Question: I have a search field in the page. But if there is no matching results, it is throwing an error "Fatal error: Call to a member function show() on a non-object". I have attached the screenshot.

'''
<?php
if ( isset($_REQUEST['usersearch']) && $_REQUEST['usersearch'] )
printf( '<span class="subtitle">' . __('Search results for &#8220;%s&#8221;') .
'</span>', esc_html( $_REQUEST['usersearch'] ) );
?>
'''
But the error line is (228th line):-
'''
<div class='tablenav-pages'>
<?php echo $p->show(); // Echo out the list of paging. ?>
</div>
'''
I need to remove the error on search result. It should simply show "No items found".
'''
function pager($items)
{
global $limit;
global $p;
global $searchTerm;
global $pageLimit;
if($items > 0) {
$p = new pagination;
$p->items($items);
$p->limit($pageLimit); // Limit entries per page
$p->target("admin.php?page=User Control&usersearch=".$_REQUEST['usersearch']."&page-limit=".$_REQUEST['page-limit']);
$p->currentPage($_GET[$p->paging]); // Gets and validates the current page
$p->calculate(); // Calculates what to show
$p->parameterName('paging');
$p->adjacents(1); //No. of page away from the current page
if(!isset($_GET['paging'])) {
$p->page = 1;
} else {
$p->page = $_GET['paging'];
}
//Query for limit paging
$limit = "LIMIT " . ($p->page - 1) * $p->limit . ", " . $p->limit;
} else {
echo "No Record Found";
}
}
'''
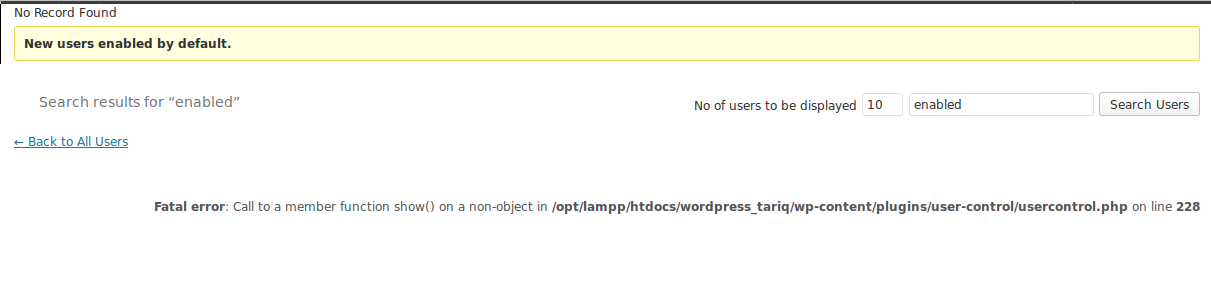
Answer: Your getting the error because your attempting to show a object that is undefined...use a statement to check...this is the premise.
'''
<div class='tablenav-pages'>
<? if(is_object($p)){echo $p->show();} ?>
</div>
'''